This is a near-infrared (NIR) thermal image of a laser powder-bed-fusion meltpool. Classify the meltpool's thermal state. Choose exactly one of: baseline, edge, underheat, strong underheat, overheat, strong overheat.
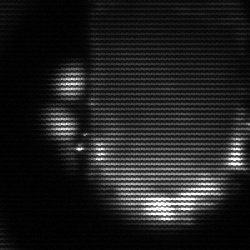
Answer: baseline